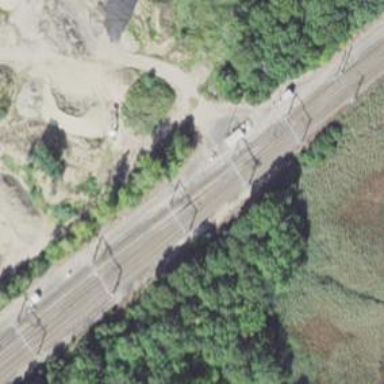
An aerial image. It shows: Railway track with continuous electrified contact lines.